Question: i'm trying to add a UNICODE character to NSString in this ways:
'''
NSString *euFormatted = [NSString stringWithFormat:@" %@",self.eu];
'''
or
'''
unichar hairspaceChar = 0x200A; // hairspace symbol
NSString* hairSpace = [[NSString alloc] initWithCharacters:&hairspaceChar length:1];
NSString *euFormatted = [NSString stringWithFormat:@"%@%@",hairSpace,self.eu];
'''
But not results ... i try to find a solution but is making me crazy since 3 days.
I have try also to set the Font of UILabel that show the string like that:
'''
bigFont = [UIFont fontWithName:@"Helvetica" size:10.0f];
'''
but no way, the HAIRSPACE is not supported.
here a screenshot if what i see, the HAIRSPACE suppose to be after the NUMBER 10 and BEFORE the 'deg' character.

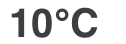
Answer: Found solution: <URL>
The HAIRSPACE is too small, i will go for Punctuation Space that is a bit Bigger and visible,